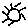
Label: sun